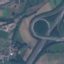
Land use / land cover: Highway